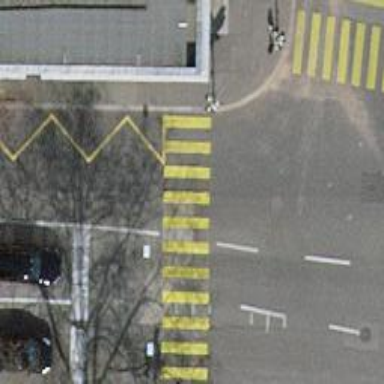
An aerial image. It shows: Road crossing with traffic signals.